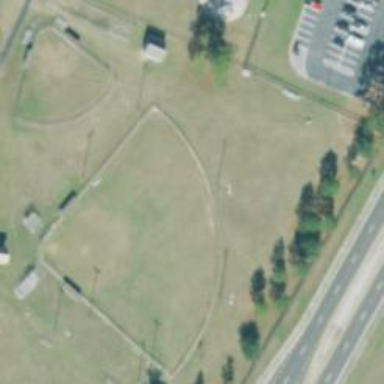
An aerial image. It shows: Baseball pitch for leisure land activities.